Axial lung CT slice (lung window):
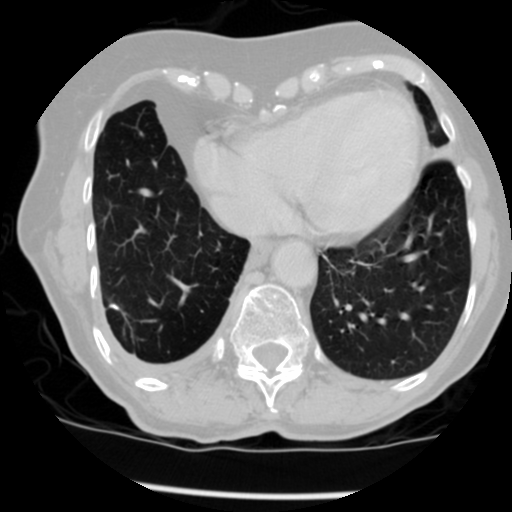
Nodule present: no